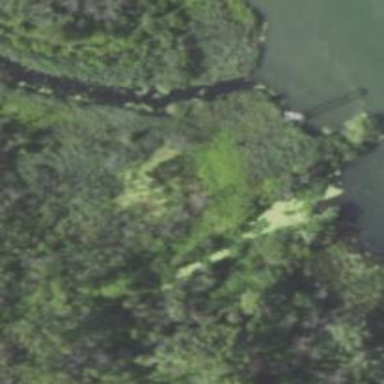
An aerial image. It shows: Lock gate along waterway.